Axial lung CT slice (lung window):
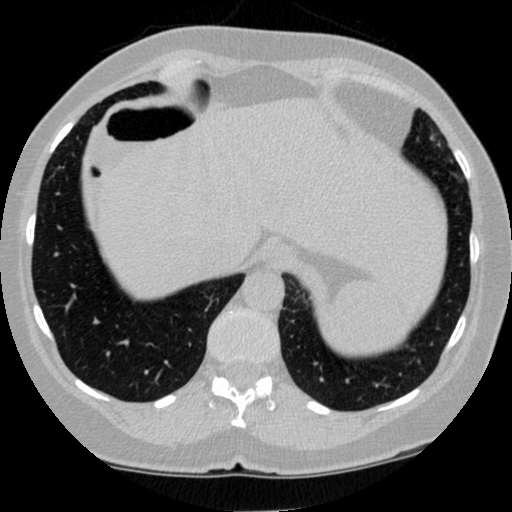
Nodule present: no